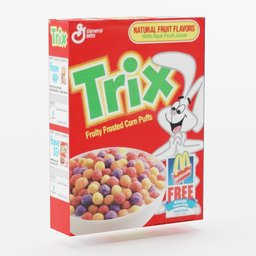
Label: nature